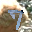
Label: 7